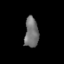
Tissue: lung
Cell type: Epithelial cells
Senescence score: 0.1474
Nuclear area (px): 411
Mean DAPI intensity: 114.513